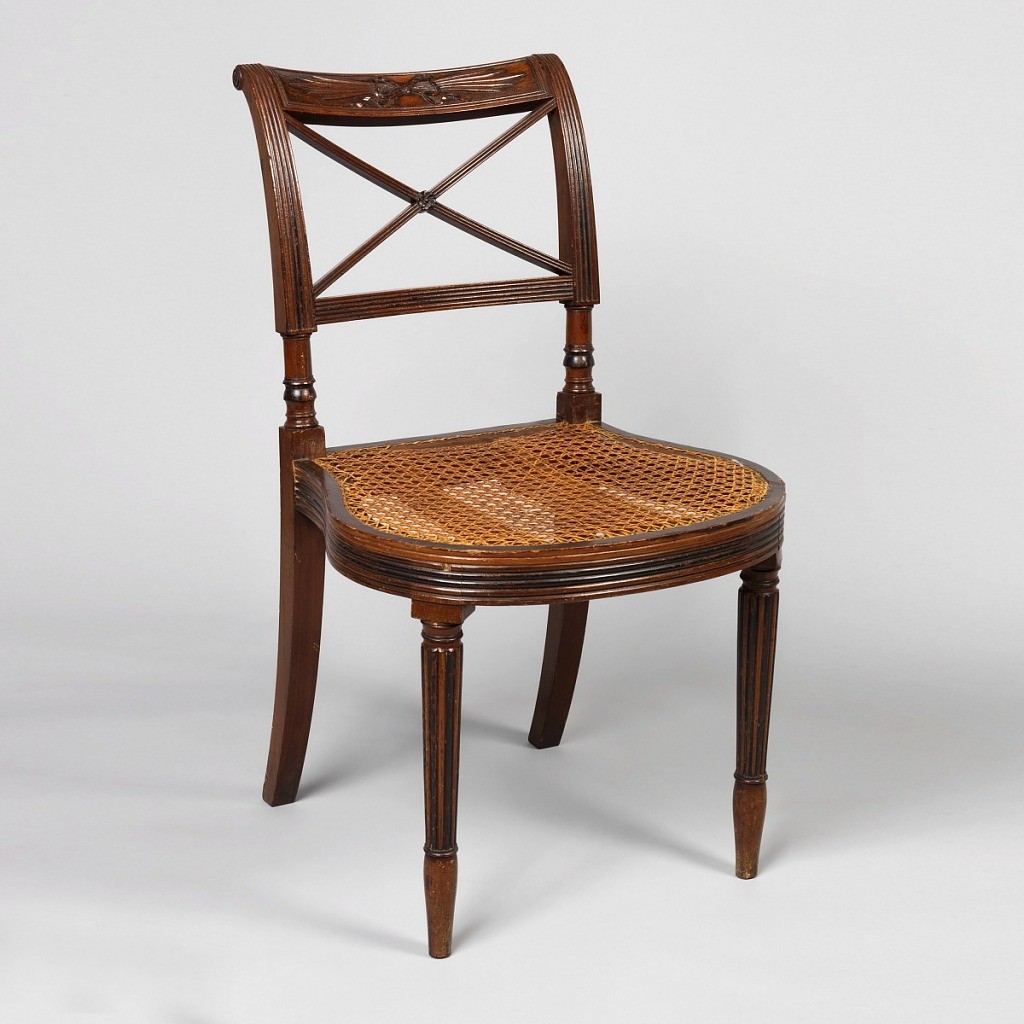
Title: Side chair
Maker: Duncan Phyfe, American, 1768–1854
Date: ca. 1812
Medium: Mahogany caned seat
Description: Both chairs, rounded and reeded seat rail; rounded and reeded tapering legs.  Top rail carved with "thunderbolt design," tied with bow.  Below top rail, two diagonal, crossing bars, reeded.